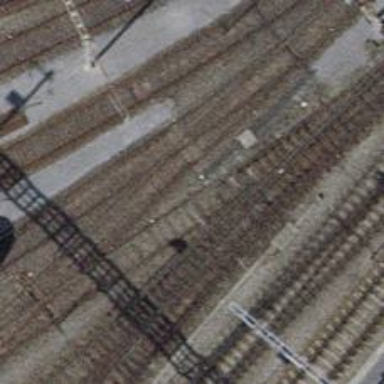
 featuring single track with contact line. The service yard is designated as W15."